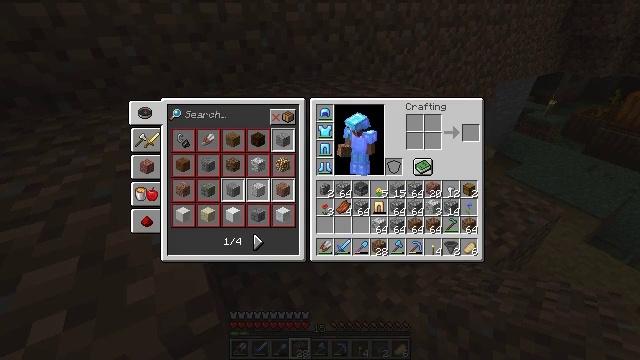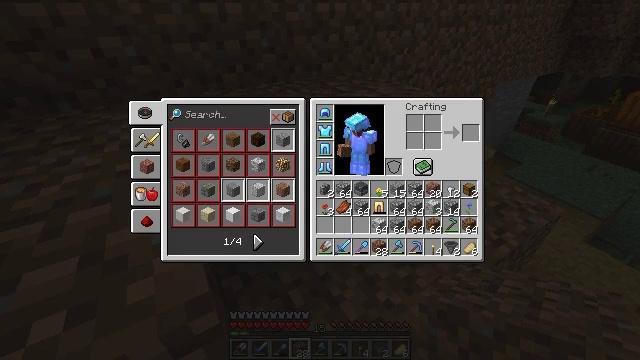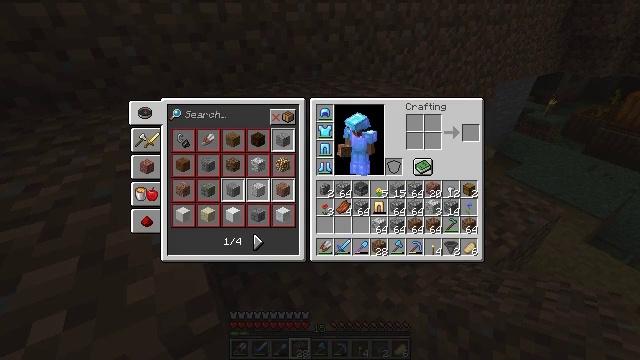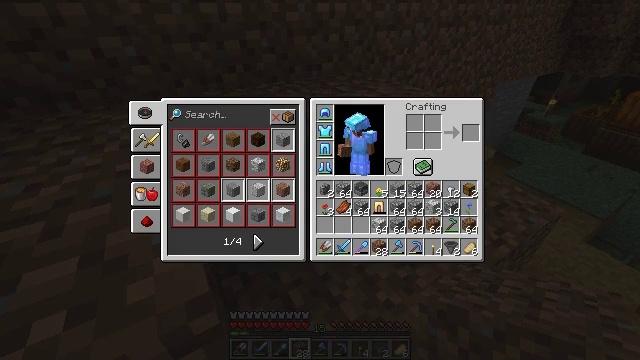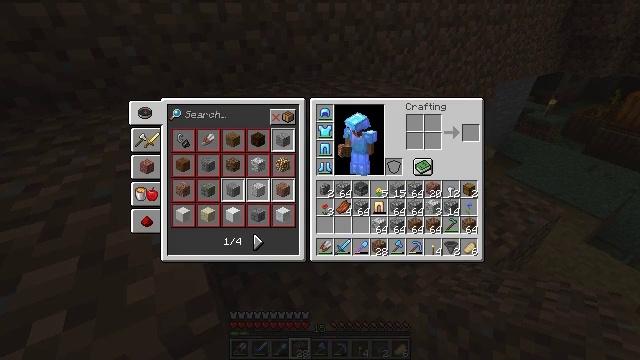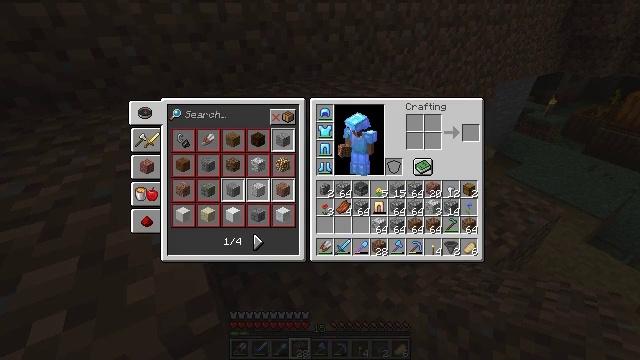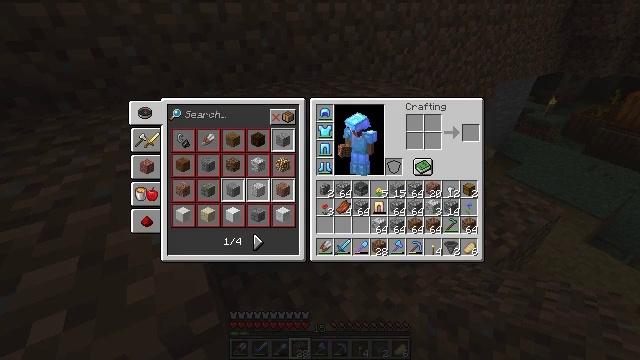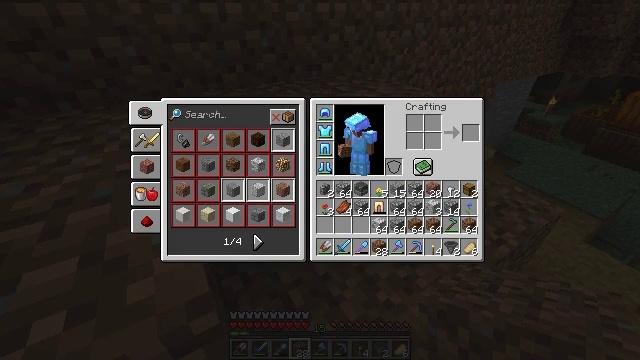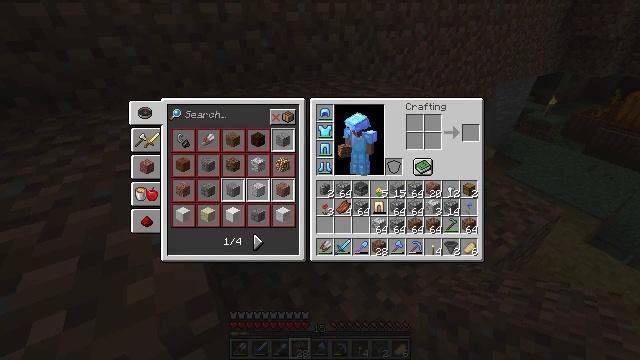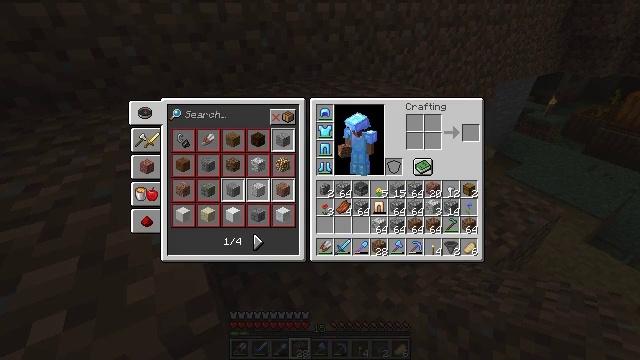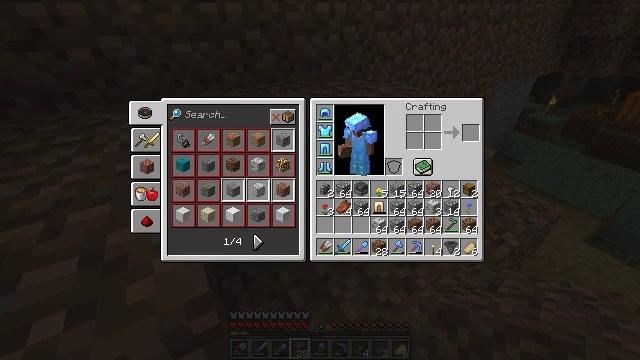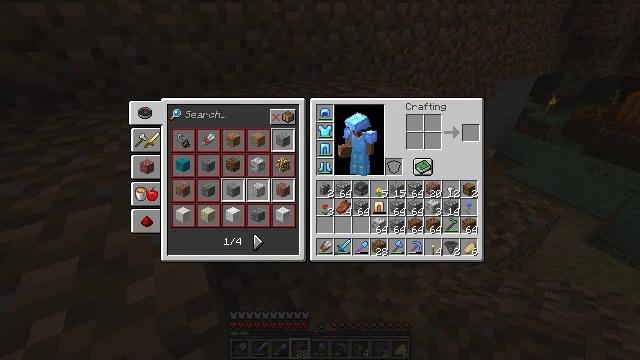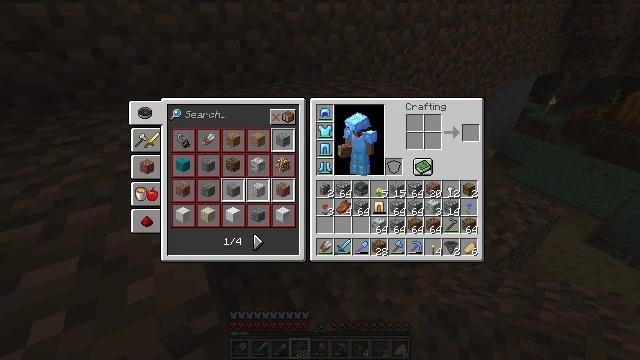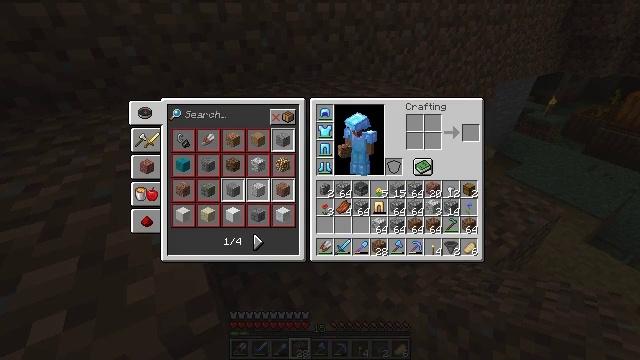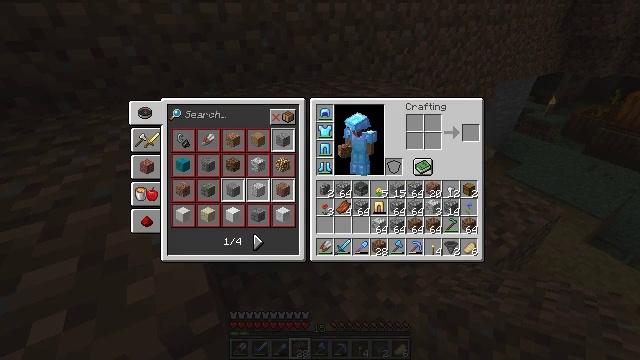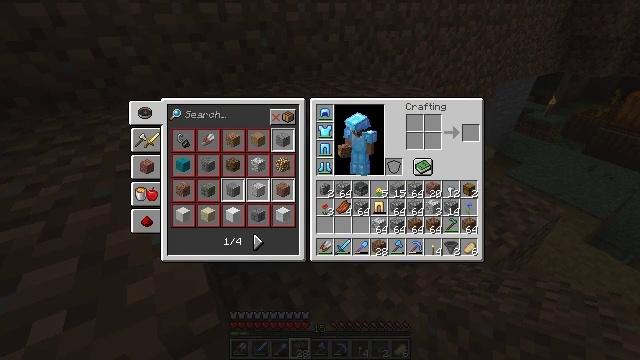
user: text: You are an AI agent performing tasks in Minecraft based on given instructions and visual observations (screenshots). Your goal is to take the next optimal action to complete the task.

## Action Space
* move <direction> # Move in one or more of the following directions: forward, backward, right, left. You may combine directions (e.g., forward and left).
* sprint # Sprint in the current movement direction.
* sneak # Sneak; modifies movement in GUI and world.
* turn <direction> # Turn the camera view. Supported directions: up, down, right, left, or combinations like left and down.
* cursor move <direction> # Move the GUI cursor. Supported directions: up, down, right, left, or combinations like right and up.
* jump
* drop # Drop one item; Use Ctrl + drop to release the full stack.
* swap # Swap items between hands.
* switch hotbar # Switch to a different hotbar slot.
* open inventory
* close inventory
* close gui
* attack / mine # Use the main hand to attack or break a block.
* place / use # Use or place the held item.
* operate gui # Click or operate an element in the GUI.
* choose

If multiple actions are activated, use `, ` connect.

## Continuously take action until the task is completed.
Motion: motion action
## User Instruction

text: Hold left click to mine the cobblestone wall.
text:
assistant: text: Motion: no_op
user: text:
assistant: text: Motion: no_op
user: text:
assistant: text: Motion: no_op
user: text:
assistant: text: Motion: no_op
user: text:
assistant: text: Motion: no_op
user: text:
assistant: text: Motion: no_op
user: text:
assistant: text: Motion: no_op
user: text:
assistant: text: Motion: no_op
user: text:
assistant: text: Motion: no_op
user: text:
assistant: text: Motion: no_op
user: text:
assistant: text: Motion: no_op
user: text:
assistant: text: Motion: no_op
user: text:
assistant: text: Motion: no_op
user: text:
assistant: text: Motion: no_op
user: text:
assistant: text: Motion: no_op
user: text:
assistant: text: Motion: no_op
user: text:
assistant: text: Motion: no_op
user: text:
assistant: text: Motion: no_op
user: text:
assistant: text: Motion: no_op
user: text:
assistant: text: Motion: no_op
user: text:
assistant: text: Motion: no_op
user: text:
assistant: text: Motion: no_op
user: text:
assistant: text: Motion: no_op
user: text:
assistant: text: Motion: no_op
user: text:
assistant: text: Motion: no_op
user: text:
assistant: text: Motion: no_op
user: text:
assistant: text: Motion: no_op
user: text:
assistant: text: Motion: no_op
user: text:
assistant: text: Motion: no_op
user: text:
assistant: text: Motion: no_op